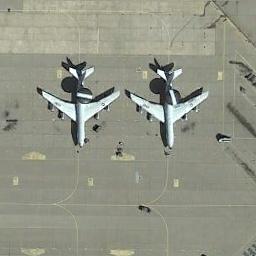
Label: airplane